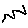
Label: zigzag